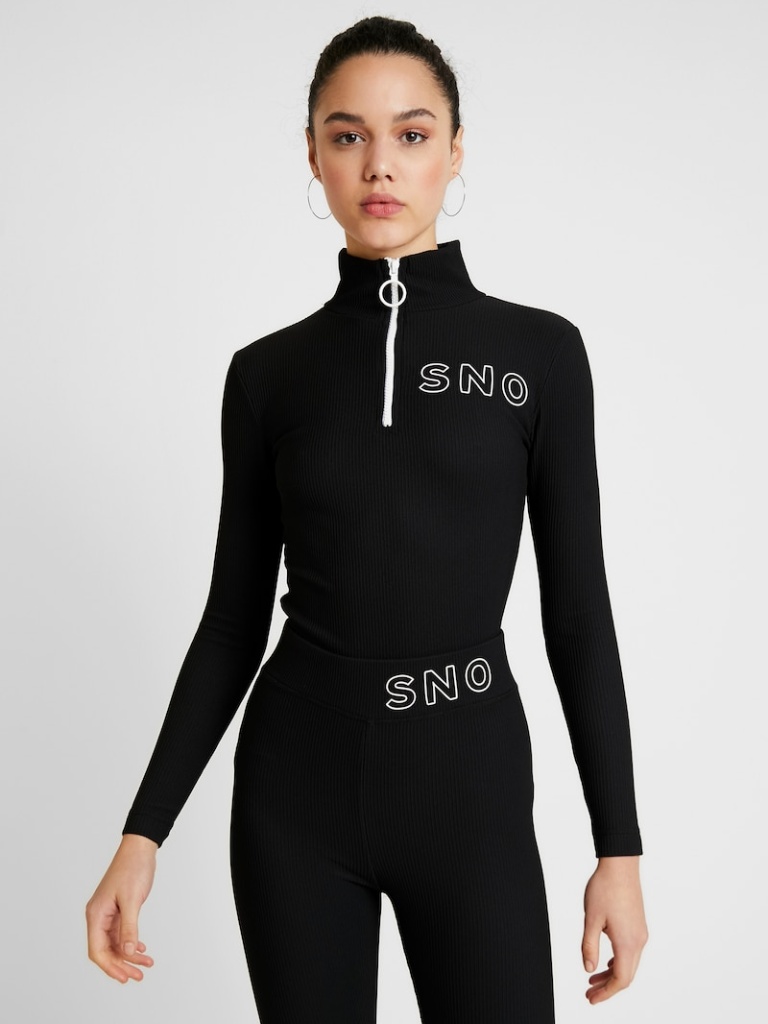
knit tight a long-sleeved with the sleeves down hip length Fully Tucked in high sweater